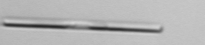
Label: Leptocylindrus